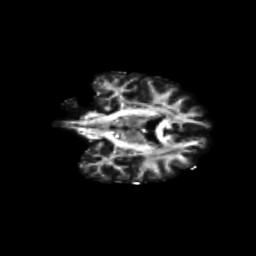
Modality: FA
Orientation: coronal
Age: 69
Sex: male
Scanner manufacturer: siemens
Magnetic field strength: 3 T
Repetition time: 4.71 s
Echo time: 0.0906 s